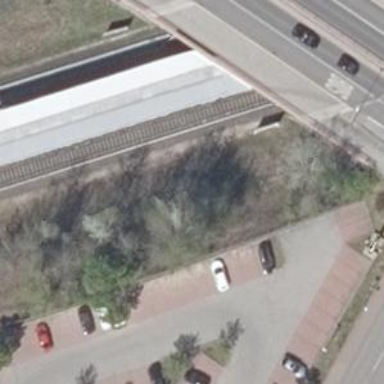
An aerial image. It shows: Light rail stop position on the railway.